Question: I'm trying to print on/off when the user changes the state of my UISwitch.

For example
'''
- (IBAction)toggleSwitch:(id)sender {
ChannelsTableViewCell* cell = (ChannelsTableViewCell *)[sender superview].superview;
NSIndexPath *indexPath = [self.tableView indexPathForCell:cell];
if (cell.localSwitch.on)
{
NSLog(@"On");
}
}
'''
When I run this it throws an error.
2014-04-24 11:33:41.462 HRApp[3258:60b] -[UITableViewCellScrollView localTitle]: unrecognized selector sent to instance 0x19354410
2014-04-24 11:33:41.467 HRApp[3258:60b] *** Terminating app due to uncaught exception 'NSInvalidArgumentException', reason: '-[UITableViewCellScrollView localTitle]: unrecognized selector sent to instance 0x19354410'
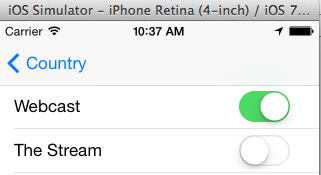
Answer: If you hook up the 'IBAction' to the switch, you don't need to get the 'UITableViewCell' to check for the switch's value. You can use the sender parameter from the 'IBAction'. Hence:
'''
- (IBAction)toggleSwitch:(id)sender {
UISwitch *switch = (UISwitch *)sender;
if (switch.on)
{
NSLog(@"On");
}
}
'''
If you need to find the 'indexPath' at which the 'UISwitch' is shown, you can add the following:
'''
CGPoint pointInTable = [switch convertPoint:switch.bounds.origin toView:self.tableView];
NSIndexPath *indexPath = [self.tableView indexPathForRowAtPoint:pointInTable];
'''